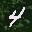
Label: 4